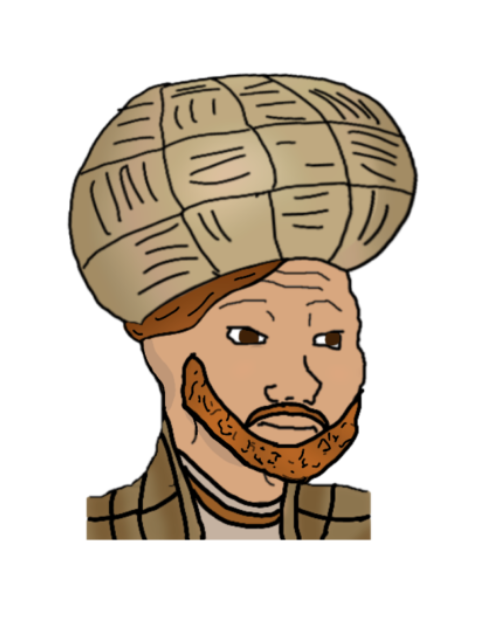
Label: 5_unsorted